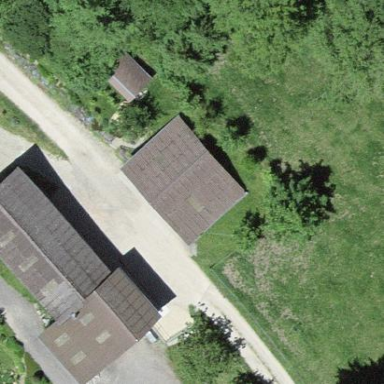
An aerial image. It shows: Shed.